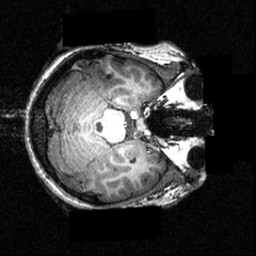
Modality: T1w
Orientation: axial
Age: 18
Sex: female
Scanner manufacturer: siemens
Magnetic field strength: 3.951 T
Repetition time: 1.5 s
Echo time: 0.00335 s